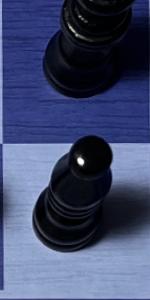
Label: Bishop_Black